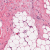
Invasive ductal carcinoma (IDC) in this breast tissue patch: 0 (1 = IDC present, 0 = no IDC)